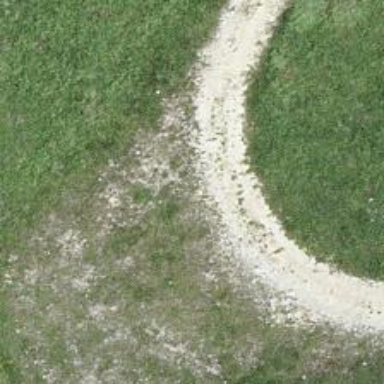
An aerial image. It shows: Track with grade 3 surface.